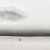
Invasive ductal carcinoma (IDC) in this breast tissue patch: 0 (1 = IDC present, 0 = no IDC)